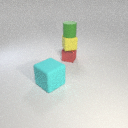
large cyan rubber cube in front of small red metal cube